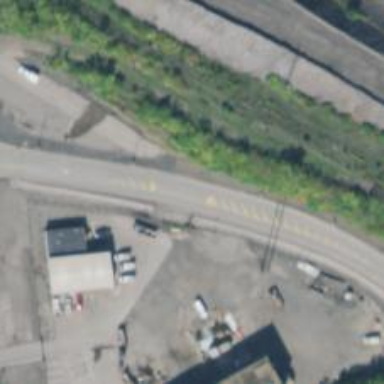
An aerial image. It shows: Unclassified road.